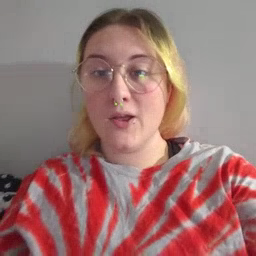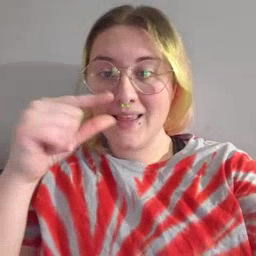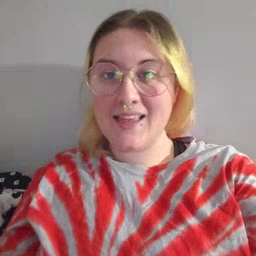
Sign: green